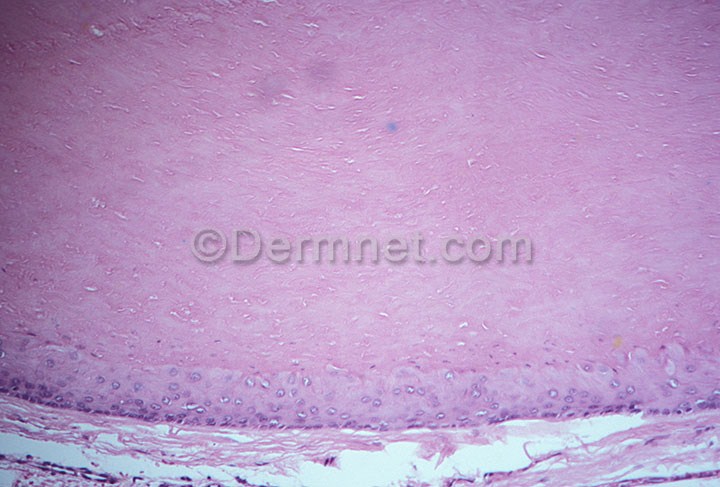
Disease: Seborrheic Keratoses and other Benign Tumors